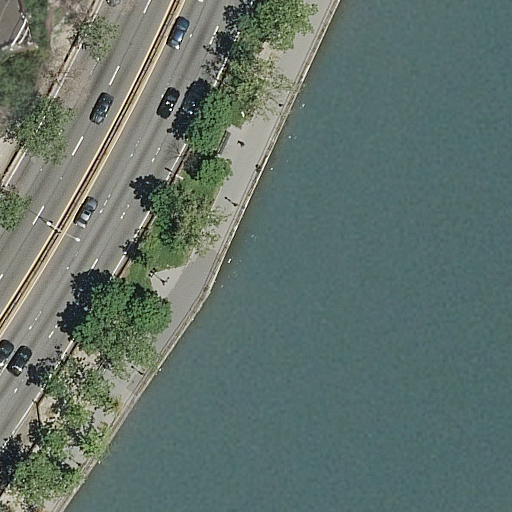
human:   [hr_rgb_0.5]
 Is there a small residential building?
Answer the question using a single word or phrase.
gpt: no

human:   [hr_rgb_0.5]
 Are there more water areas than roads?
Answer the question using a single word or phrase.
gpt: no

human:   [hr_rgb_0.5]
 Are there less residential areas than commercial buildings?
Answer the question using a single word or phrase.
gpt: no

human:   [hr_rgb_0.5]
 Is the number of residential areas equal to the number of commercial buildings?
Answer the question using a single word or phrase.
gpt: no

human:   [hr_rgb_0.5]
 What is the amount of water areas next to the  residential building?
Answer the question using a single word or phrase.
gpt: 1

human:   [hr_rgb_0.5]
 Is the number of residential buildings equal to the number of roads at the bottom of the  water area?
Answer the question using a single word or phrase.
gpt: no

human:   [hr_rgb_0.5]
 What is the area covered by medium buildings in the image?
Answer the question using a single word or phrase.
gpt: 0m2

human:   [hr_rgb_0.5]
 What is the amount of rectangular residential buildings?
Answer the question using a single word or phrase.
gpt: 0

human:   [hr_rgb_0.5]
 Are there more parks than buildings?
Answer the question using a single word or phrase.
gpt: no

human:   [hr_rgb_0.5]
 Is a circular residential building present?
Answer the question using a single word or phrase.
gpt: no

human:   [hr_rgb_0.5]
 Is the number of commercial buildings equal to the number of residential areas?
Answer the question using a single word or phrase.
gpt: no

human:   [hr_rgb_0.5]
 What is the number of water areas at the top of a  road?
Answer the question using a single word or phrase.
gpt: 0

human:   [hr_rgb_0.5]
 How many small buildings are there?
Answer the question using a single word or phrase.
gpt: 0

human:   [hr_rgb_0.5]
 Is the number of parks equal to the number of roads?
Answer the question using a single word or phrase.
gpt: no

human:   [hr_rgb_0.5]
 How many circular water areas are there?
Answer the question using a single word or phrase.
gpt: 0

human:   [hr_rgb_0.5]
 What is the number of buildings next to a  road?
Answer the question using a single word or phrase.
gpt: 1

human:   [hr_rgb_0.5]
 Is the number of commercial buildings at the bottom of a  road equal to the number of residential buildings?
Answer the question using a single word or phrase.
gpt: no

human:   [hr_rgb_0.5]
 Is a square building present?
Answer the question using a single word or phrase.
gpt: no

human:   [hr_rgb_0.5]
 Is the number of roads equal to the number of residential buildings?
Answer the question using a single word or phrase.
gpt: no

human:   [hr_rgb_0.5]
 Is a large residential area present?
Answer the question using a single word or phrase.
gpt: yes

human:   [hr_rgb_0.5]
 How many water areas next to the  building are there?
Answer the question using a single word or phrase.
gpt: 1

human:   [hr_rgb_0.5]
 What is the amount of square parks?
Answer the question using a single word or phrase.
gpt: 0

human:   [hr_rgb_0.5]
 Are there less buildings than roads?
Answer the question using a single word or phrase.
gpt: yes

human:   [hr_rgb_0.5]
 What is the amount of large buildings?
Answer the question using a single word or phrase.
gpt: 1

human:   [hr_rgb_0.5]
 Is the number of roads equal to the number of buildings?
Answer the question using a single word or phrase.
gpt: no

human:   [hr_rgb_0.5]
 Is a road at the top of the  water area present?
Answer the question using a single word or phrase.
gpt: yes

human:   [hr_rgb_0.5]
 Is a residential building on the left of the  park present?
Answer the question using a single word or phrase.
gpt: no

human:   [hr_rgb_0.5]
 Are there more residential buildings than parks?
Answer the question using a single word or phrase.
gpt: no

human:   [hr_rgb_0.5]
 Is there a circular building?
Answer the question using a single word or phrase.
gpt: no

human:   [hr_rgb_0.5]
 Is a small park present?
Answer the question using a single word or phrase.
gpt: no

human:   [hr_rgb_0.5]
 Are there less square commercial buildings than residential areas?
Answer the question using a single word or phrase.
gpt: yes

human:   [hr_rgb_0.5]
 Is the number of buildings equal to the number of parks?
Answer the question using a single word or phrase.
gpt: yes

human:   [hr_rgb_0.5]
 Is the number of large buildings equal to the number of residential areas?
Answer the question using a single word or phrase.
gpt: yes

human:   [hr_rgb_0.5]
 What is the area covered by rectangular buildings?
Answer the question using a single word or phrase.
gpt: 0m2

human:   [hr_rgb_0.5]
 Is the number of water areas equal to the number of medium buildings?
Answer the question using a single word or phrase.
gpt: no

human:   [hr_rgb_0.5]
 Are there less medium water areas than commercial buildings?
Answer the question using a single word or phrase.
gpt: no